Interaction volume radius: 5 \u00c5
Interaction volume height: 25 \u00c5
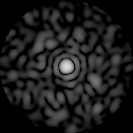
Disorder parameter: 0.8064